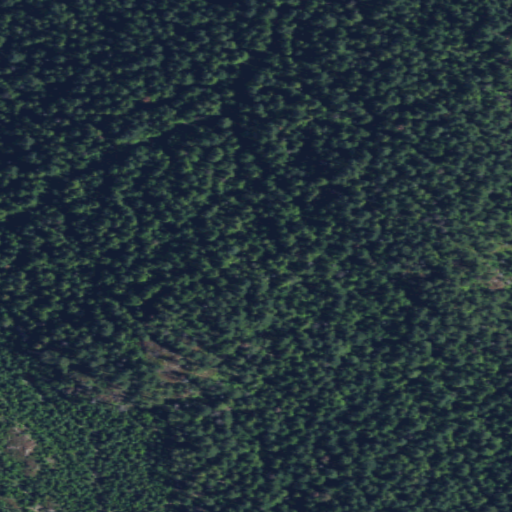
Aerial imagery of mountain in Washington named Dolomite Mountain containing only evergreen forest